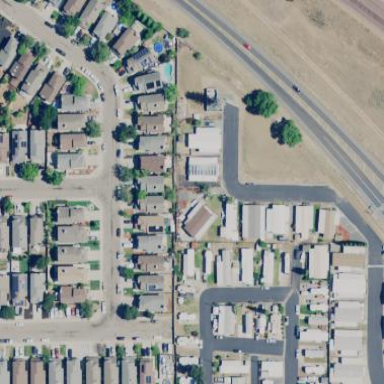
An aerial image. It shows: This residential area consists of single-family homes.